Current action and preconditions to check: trajectory_clear

Your task: For each precondition in the list above, predict whether it will hold at this action.

Consider the current scene as observed from the mobile robot's camera, and analyze the predicted future states of all dynamic agents (e.g., people, animals, vehicles, or any moving entities) within the NEXT SECOND.

IMPORTANT: Only answer "very likely" if you are absolutely certain—based on strong, clear evidence—that a dynamic agent will violate the precondition in the predicted future state. Do NOT answer "very likely" for unlikely, ambiguous, or low-probability risks.

Ask yourself for each precondition: Is there a high probability, with clear and convincing evidence, that the predicted future states of any dynamic agent will interfere with the predicted future state of the currently executing action within the NEXT SECOND, causing that precondition to fail?

Assess the risk level based on these predictions. Use "likely" or "very likely" if motions create a clear risk of interference.

Use "neutral" or "improbable" if agents are nearby but their predicted paths are clearly diverging or non-conflicting.

Failure Risk Categories: "very improbable", "improbable", "neutral", "likely", "very likely"

Answer Format: Output ONLY the probability_of_failure value from these categories: "very improbable", "improbable", "neutral", "likely", "very likely"

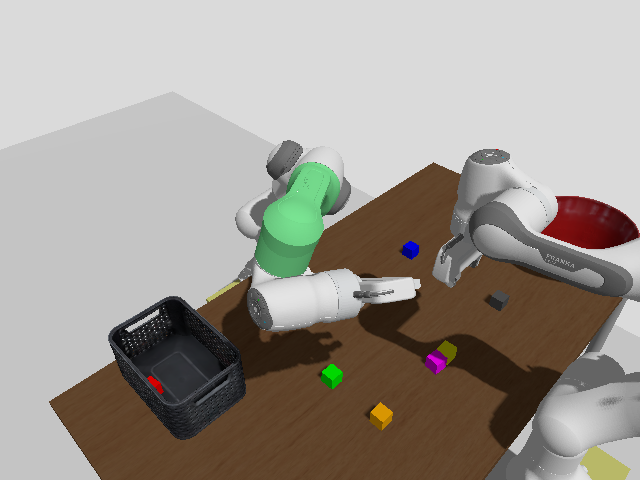

Answer: improbable